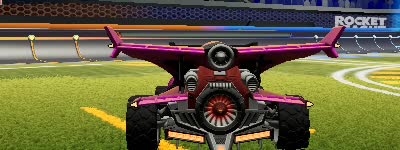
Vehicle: aftershock